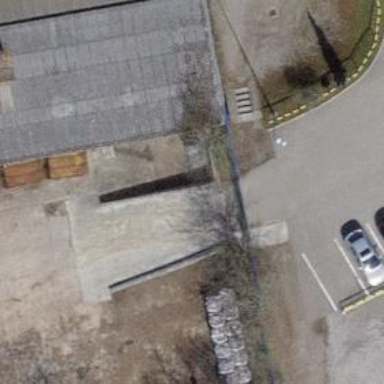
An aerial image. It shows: Wall barrier.